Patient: sex M, age 85
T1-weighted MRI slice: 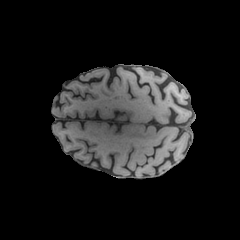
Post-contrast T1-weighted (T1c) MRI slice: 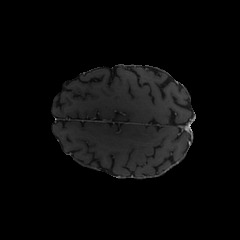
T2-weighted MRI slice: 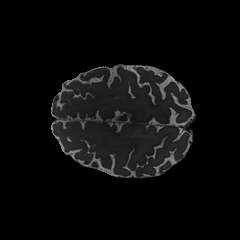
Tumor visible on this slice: yes
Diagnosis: Glioblastoma, IDH-wildtype
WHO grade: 4